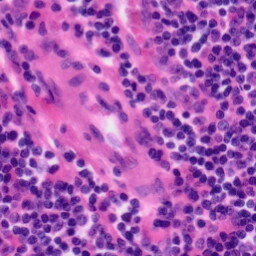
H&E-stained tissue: Tonsil